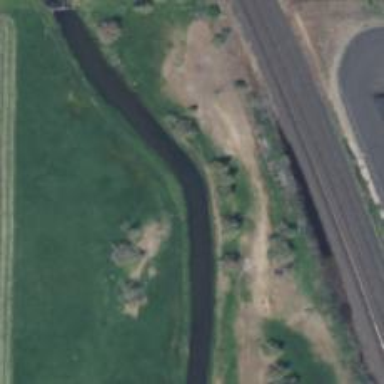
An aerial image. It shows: Canal.